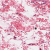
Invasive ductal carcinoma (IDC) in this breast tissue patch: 0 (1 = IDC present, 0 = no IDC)